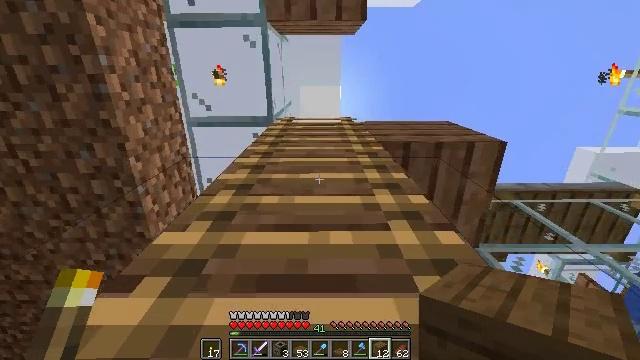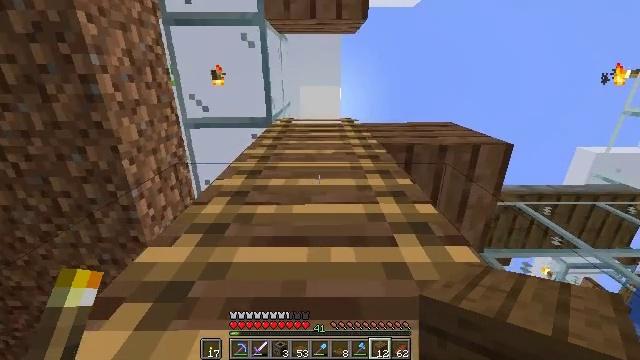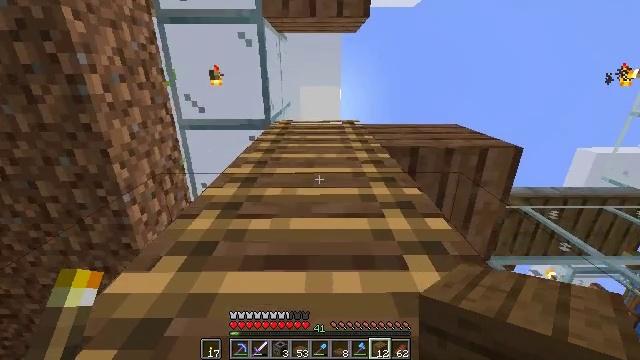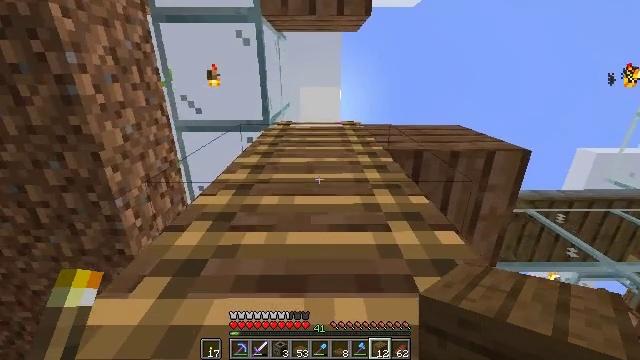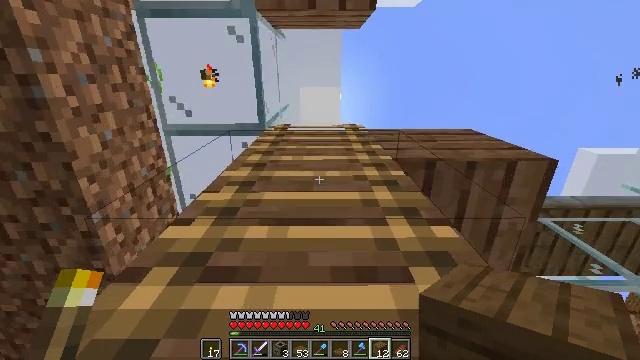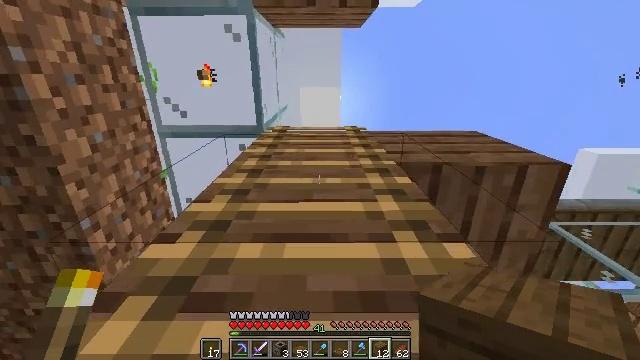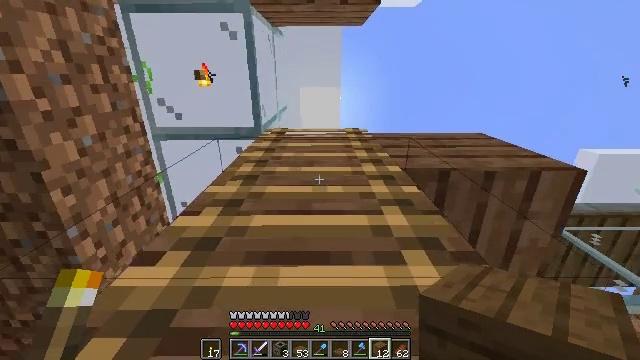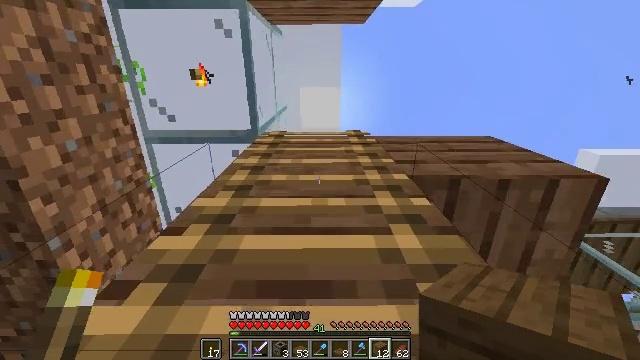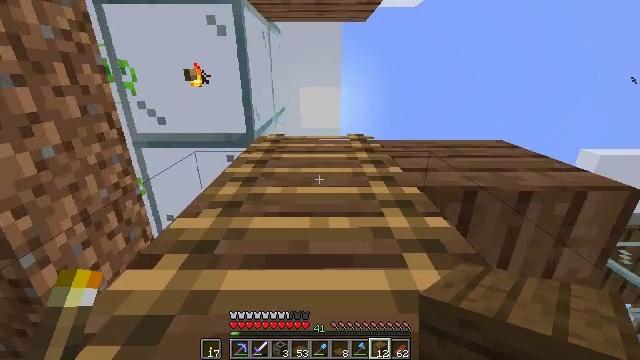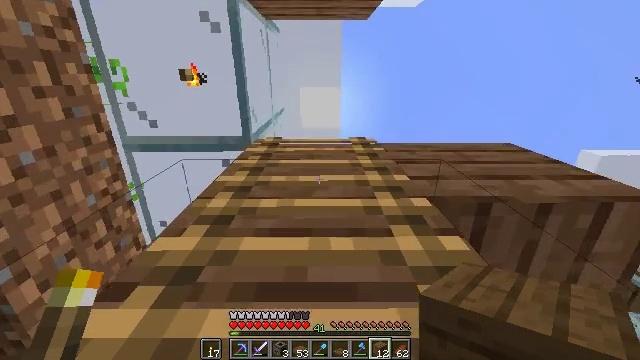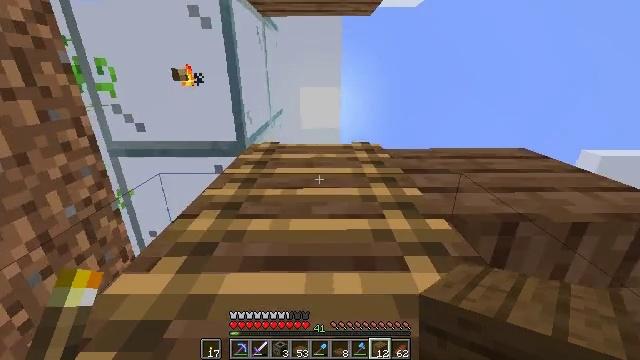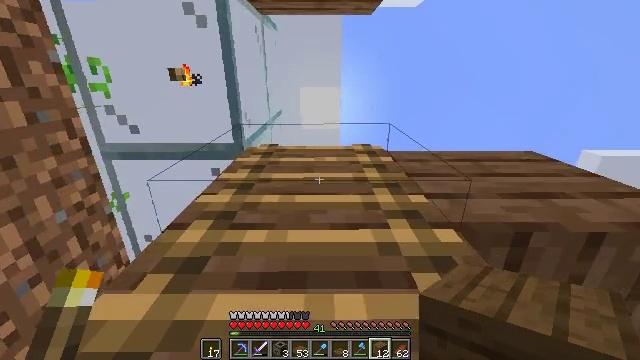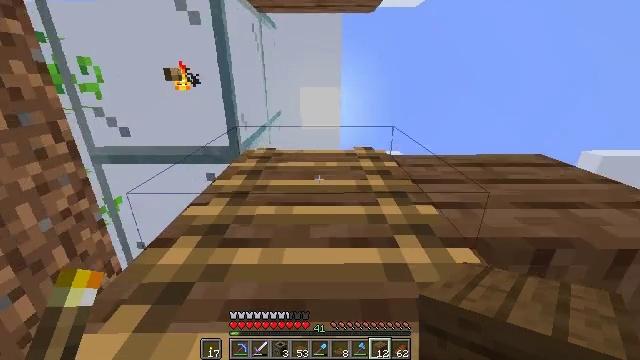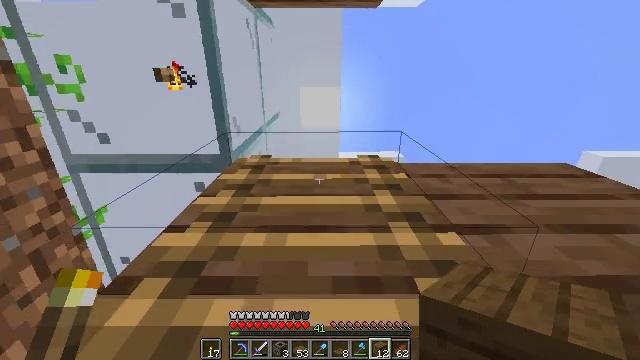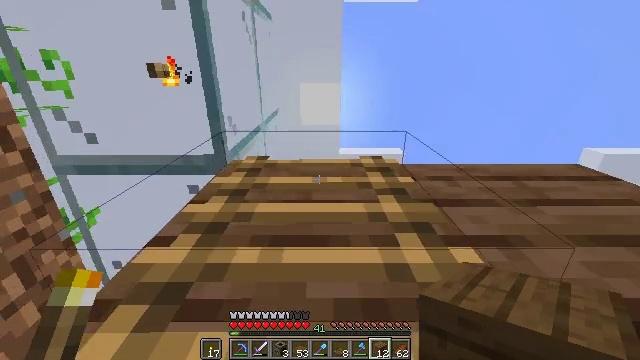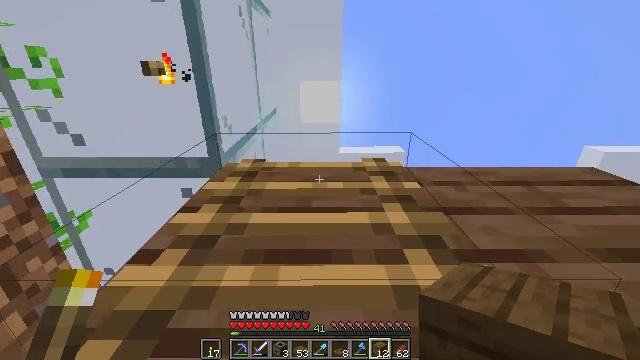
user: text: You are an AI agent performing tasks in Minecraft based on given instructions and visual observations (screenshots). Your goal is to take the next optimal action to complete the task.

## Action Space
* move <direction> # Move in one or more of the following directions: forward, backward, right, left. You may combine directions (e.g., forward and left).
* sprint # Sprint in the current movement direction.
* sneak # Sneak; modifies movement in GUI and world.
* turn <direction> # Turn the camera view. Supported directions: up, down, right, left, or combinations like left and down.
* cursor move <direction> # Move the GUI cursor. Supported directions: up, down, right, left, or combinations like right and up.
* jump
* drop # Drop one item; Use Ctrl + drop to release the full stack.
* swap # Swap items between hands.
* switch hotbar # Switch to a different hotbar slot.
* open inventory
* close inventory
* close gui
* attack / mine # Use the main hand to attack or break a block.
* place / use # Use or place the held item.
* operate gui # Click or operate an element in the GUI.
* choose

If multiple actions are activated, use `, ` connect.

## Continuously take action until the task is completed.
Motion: motion action
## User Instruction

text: Craft a minecart using five iron ingots.
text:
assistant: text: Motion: move forward, sprint, jump
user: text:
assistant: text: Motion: move forward, sprint, jump
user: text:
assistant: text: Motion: move forward, sprint, jump
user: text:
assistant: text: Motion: move forward, sprint, jump
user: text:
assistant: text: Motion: move forward, jump
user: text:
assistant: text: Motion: move forward, jump
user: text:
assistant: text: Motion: move forward, sprint, jump
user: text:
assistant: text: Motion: move forward, sprint, jump
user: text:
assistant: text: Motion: move forward, sprint, jump
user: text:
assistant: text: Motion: move forward, sprint, jump
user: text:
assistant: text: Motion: move forward, jump
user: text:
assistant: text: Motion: move forward, jump
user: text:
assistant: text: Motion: move forward, jump
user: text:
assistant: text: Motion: move forward, sprint, jump
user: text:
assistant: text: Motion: move forward, sprint, jump
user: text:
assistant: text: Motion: move forward, sprint, turn down, jump
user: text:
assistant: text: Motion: move forward, sprint, turn down, jump
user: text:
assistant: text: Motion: move forward, turn down, jump
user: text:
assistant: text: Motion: move forward, turn down, jump
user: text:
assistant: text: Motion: move forward, sprint, turn down, jump
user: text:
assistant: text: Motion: move forward, sprint, turn down, jump
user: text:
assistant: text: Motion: move forward, sprint, turn down, jump
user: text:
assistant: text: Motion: move forward, sprint, turn down, jump
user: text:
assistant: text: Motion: move forward, turn down, jump
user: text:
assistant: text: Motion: move forward, turn down, jump
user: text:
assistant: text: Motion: move forward, turn down, jump
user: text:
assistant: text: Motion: move forward, turn down, jump
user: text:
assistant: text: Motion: move forward, sprint, turn down, jump
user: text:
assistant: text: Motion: move forward, sprint, turn down, jump
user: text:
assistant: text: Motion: move forward, sprint, turn down, jump